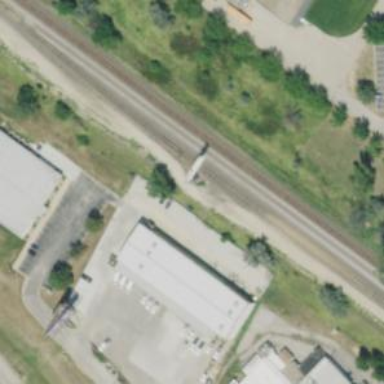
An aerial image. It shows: Trap point on the railway for derailing purposes.